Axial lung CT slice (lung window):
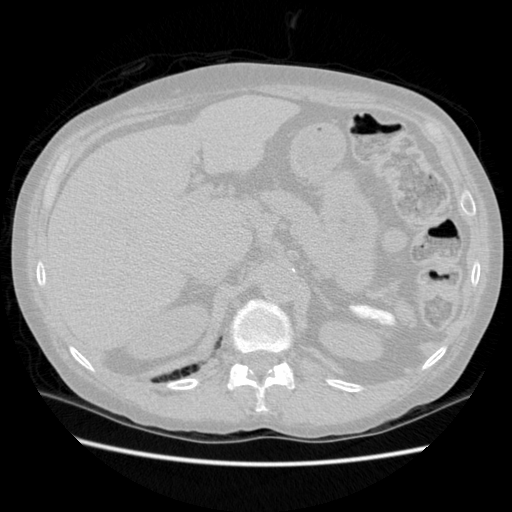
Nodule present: no